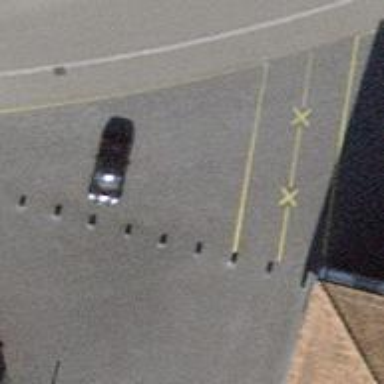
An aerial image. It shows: Rising bollard is in place as barrier.